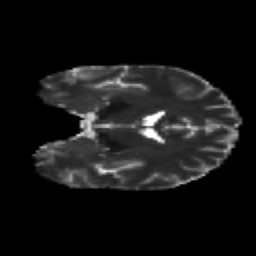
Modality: T2w
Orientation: coronal
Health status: healthy
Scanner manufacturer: philips
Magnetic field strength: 3 T
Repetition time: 9.75 s
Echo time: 0.092 s